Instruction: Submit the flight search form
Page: home
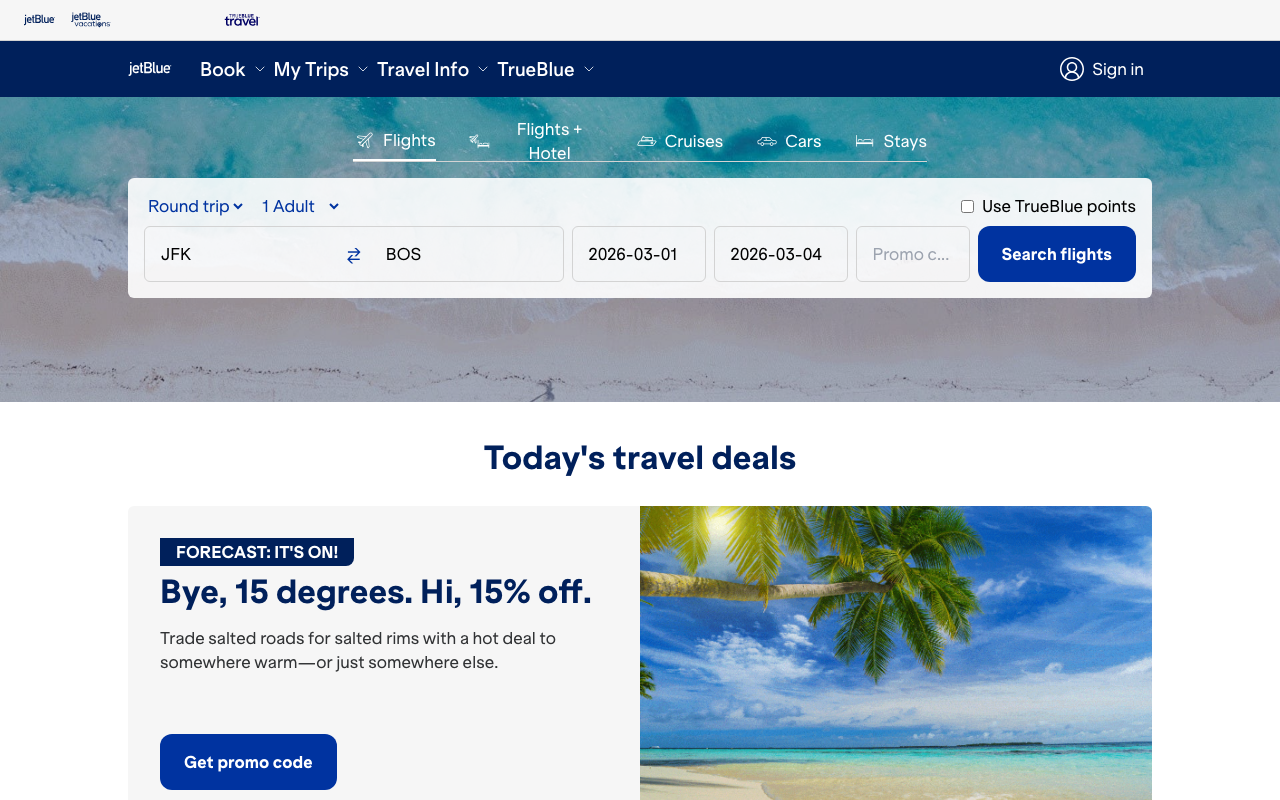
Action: click